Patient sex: F
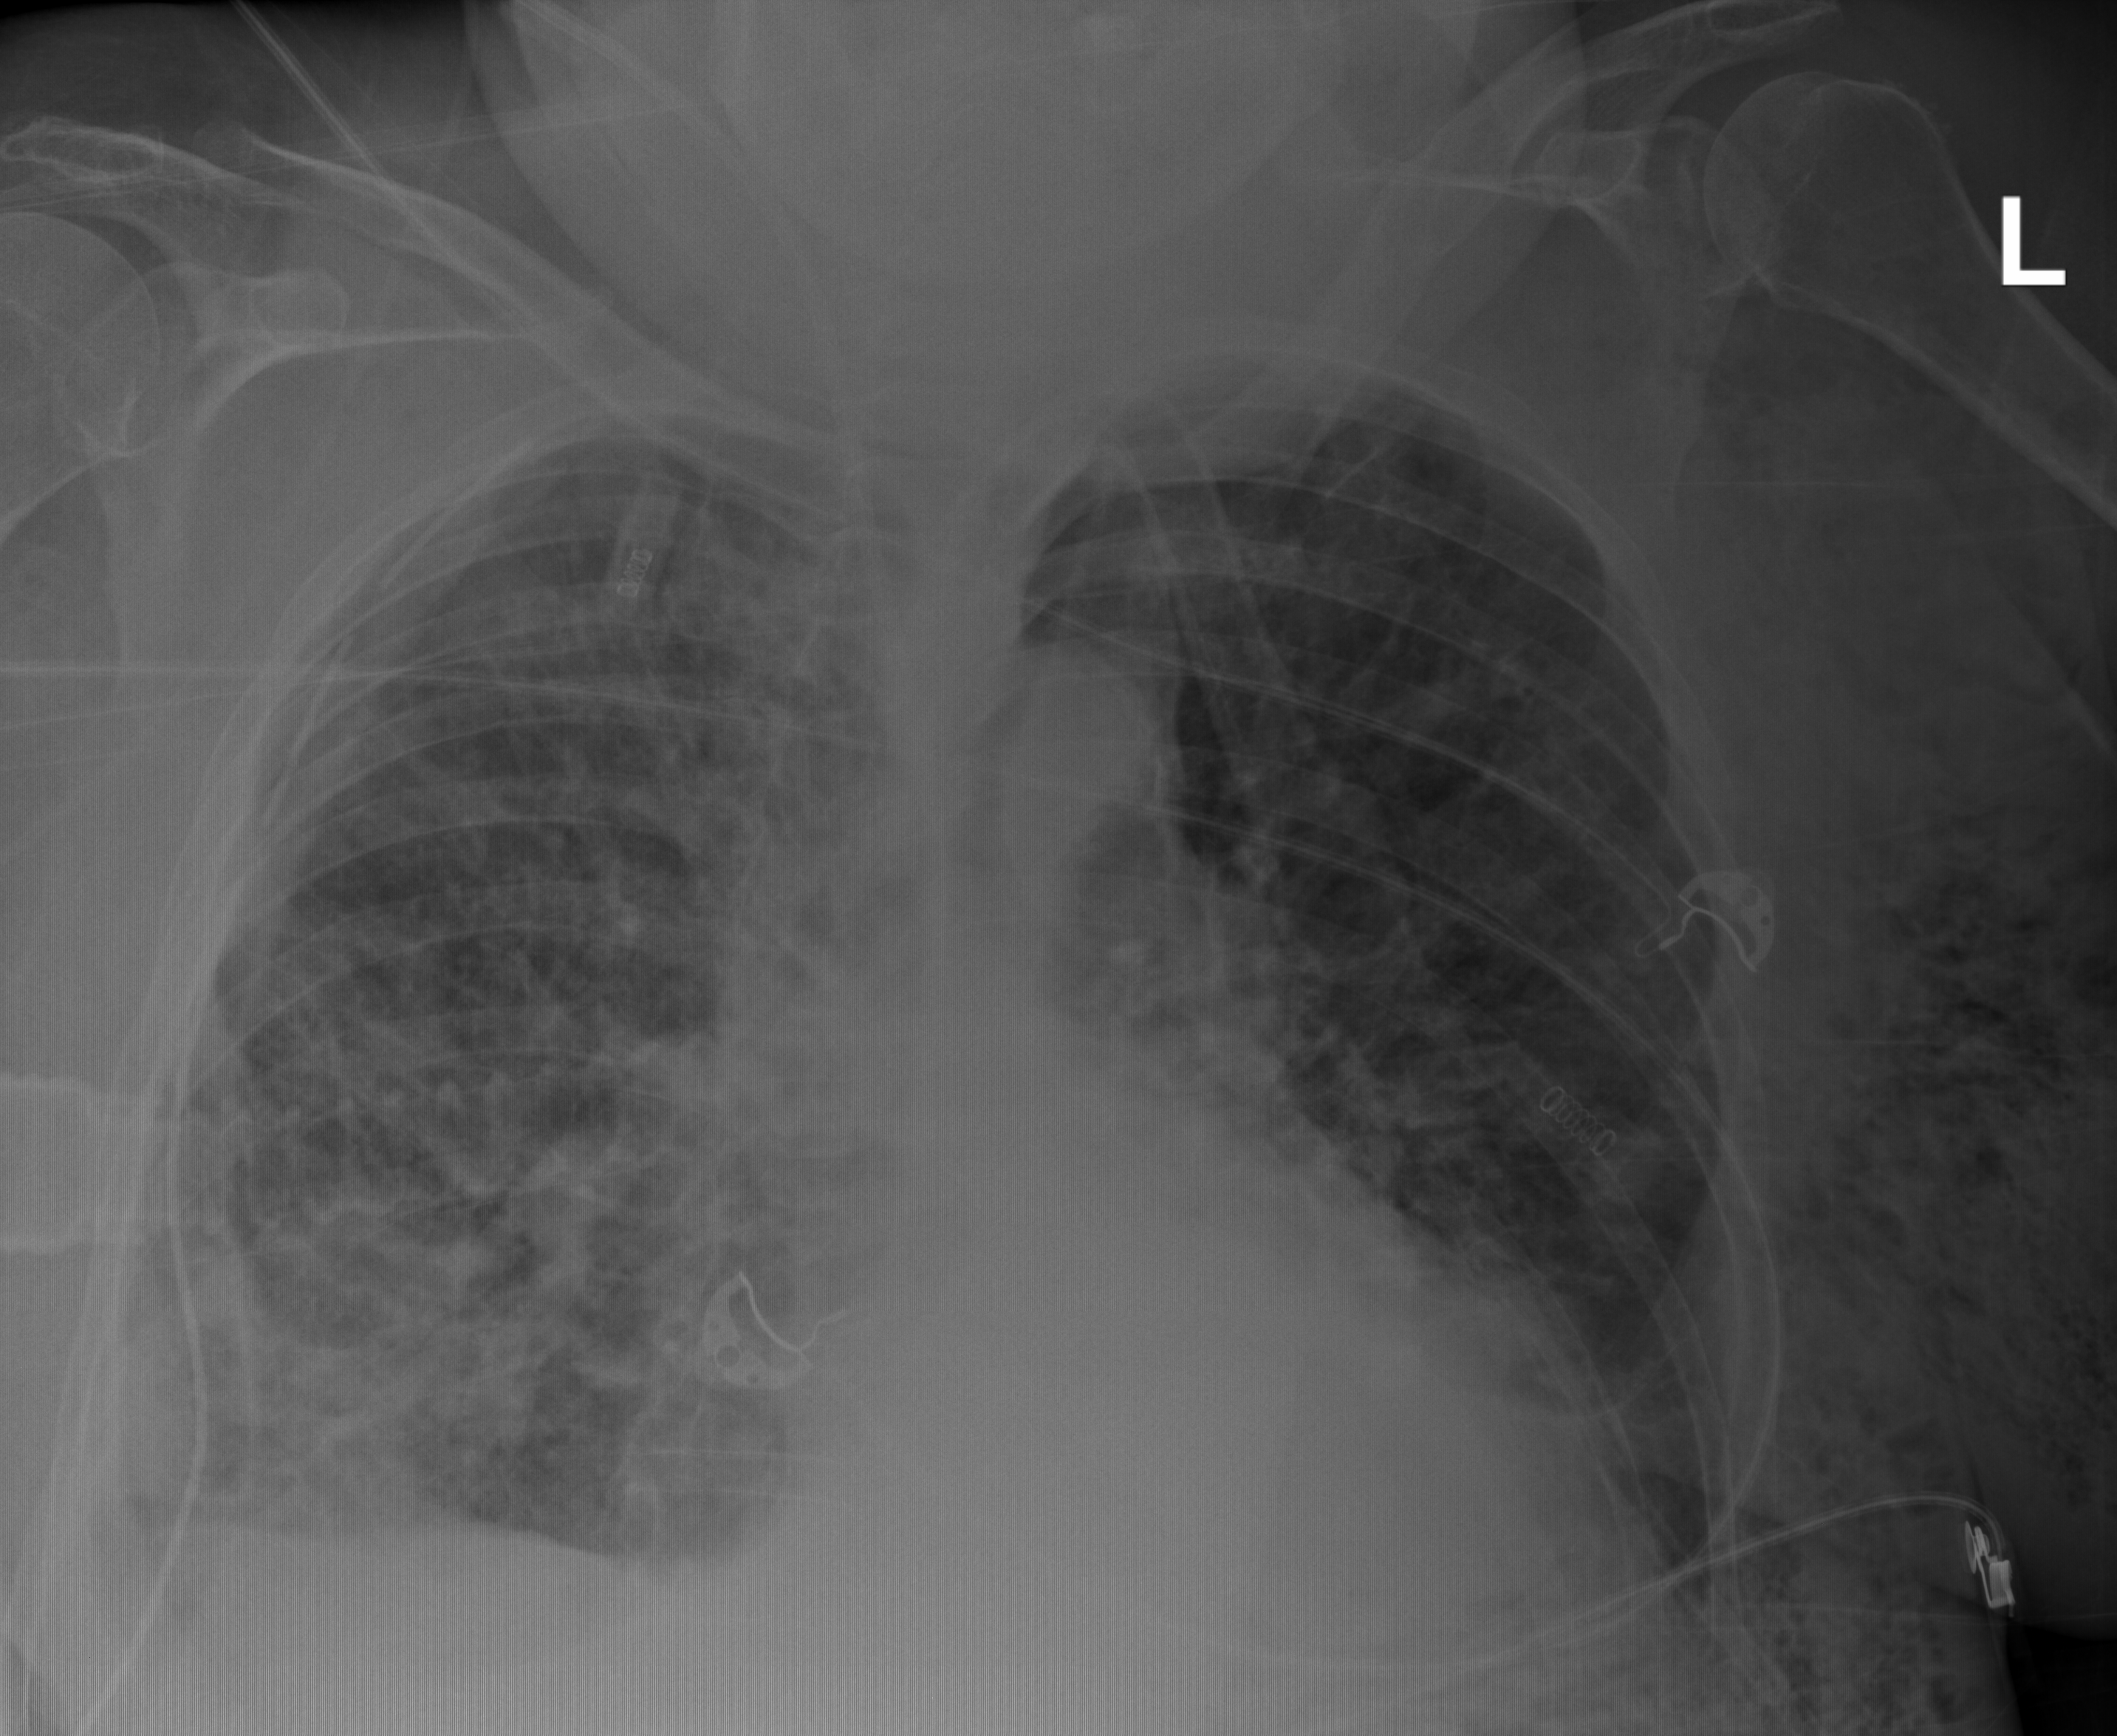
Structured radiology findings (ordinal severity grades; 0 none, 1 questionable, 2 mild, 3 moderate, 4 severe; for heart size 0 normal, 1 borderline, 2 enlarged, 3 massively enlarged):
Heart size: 1
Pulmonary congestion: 0
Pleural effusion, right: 2
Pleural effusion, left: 0
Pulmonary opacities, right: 2
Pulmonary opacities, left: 0
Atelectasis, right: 0
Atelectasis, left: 0